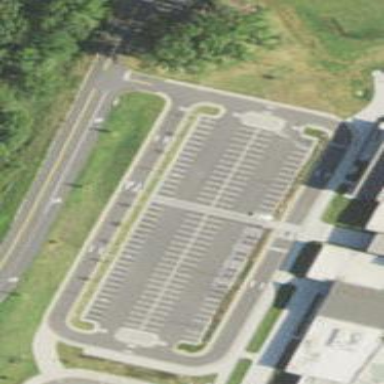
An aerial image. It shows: Parking space.